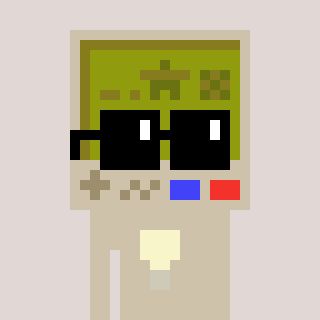
a pixel art character with square black sunglasses, a gameboy-shaped head and a bege-colored body on a warm background